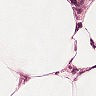
Metastatic tissue present: no